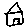
Label: house